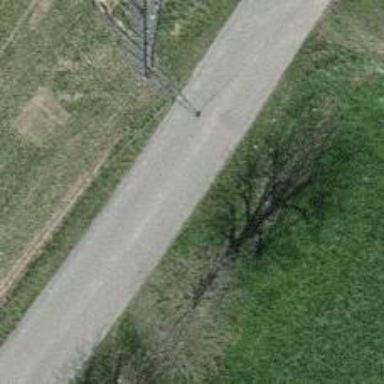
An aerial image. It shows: Unclassified road with asphalt surface.